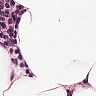
Metastatic tissue present: no